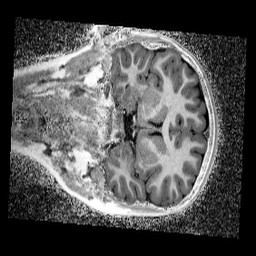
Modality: UNIT1_denoised
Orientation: coronal
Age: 9
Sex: male
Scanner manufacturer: siemens
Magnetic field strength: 3 T
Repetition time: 4 s
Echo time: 0.00299 s